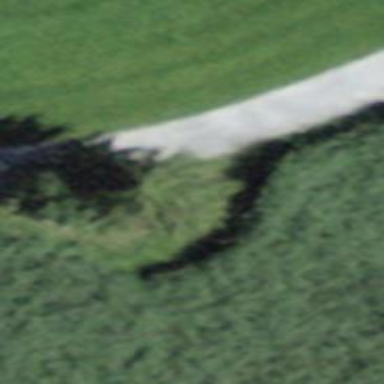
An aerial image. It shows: Brown bench in the vicinity.